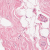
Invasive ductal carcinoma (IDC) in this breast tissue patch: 0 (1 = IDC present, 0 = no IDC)